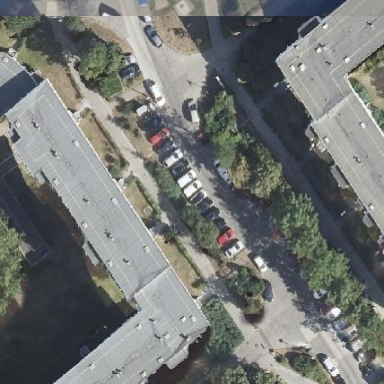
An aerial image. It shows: Parking available on the street side.